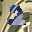
Label: 2